Question: There very well may be a duplicate question, but I have yet to find it. I am doing thing all programmatically, not using the xml. Basically what I am trying to do is to have an EditText appear below an image. I am using RelativeLayout with an ImageView and and EditText.
These are the parameters that I am setting up for the ImageView and EditText:
'''
RelativeLayout.LayoutParams editTextParams = new RelativeLayout.LayoutParams(LayoutParams.MATCH_PARENT, LayoutParams.MATCH_PARENT);
editTextParams.addRule(RelativeLayout.ALIGN_PARENT_BOTTOM);
editTextParams.addRule(RelativeLayout.ALIGN_PARENT_RIGHT);
editTextParams.width=500;
RelativeLayout.LayoutParams imageParams = new RelativeLayout.LayoutParams(LayoutParams.WRAP_CONTENT, LayoutParams.WRAP_CONTENT);
imageParams.addRule(RelativeLayout.ALIGN_PARENT_TOP);
imageParams.addRule(RelativeLayout.ALIGN_PARENT_LEFT);
imageParams.addRule(RelativeLayout.ALIGN_PARENT_RIGHT);
imageParams.addRule(RelativeLayout.ABOVE, editText.getId());
'''
Which I have verified correctly places the EditText in the bottom right corner and the image above. What I run into is if the picture it "too tall" then it covers the EditText. I also tried using
'''
imageView.setScaleType(ImageView.ScaleType.FIT_XY);
'''
and it stretches it over the EditText as well.
The full code that I am using is this
'''
RelativeLayout layout = (RelativeLayout) findViewById(R.id.mainLayout);
ImageView imageView = new ImageView(this);
EditText editText = new EditText(this);
RelativeLayout.LayoutParams editTextParams = new RelativeLayout.LayoutParams(LayoutParams.MATCH_PARENT, LayoutParams.MATCH_PARENT);
editTextParams.addRule(RelativeLayout.ALIGN_PARENT_BOTTOM);
editTextParams.addRule(RelativeLayout.ALIGN_PARENT_RIGHT);
editTextParams.width=500;
RelativeLayout.LayoutParams imageParams = new RelativeLayout.LayoutParams(LayoutParams.WRAP_CONTENT, LayoutParams.WRAP_CONTENT);
imageParams.addRule(RelativeLayout.ALIGN_PARENT_TOP);
imageParams.addRule(RelativeLayout.ALIGN_PARENT_LEFT);
imageParams.addRule(RelativeLayout.ALIGN_PARENT_RIGHT);
imageParams.addRule(RelativeLayout.ABOVE, editText.getId());
imageView.setLayoutParams(imageParams);
imageView.setScaleType(ImageView.ScaleType.FIT_XY);
editText.setLayoutParams(editTextParams);
Bitmap image = getImage();
imageView.setImageBitmap(image);
layout.addView(editText);
layout.addView(imageView);
'''
Thanks. Any suggestions would be greatly appreciated.

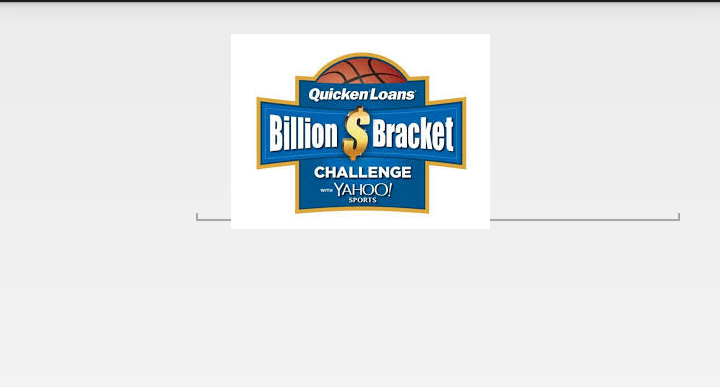
Answer: Create a LinearLayout and then add the two components in it (ImageVIew and EditText)
Here is what you should do;
- -
After that, you should have the two items one above the other;
I hope this helps